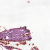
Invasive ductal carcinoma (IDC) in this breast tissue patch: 0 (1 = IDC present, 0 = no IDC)